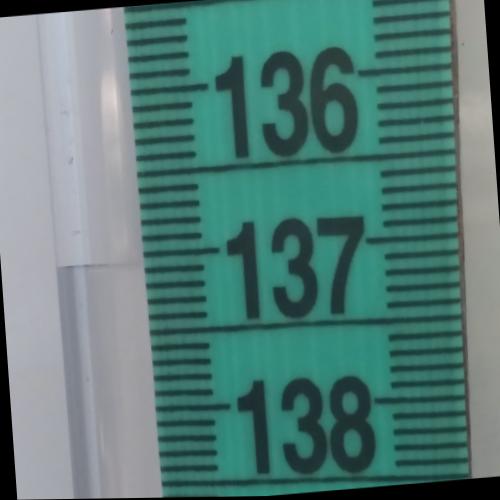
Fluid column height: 137.1 cm